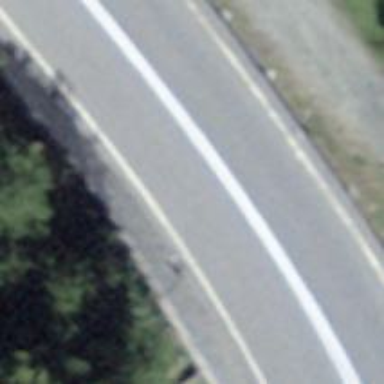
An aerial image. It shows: Asphalt road classified as primary highway.